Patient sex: F
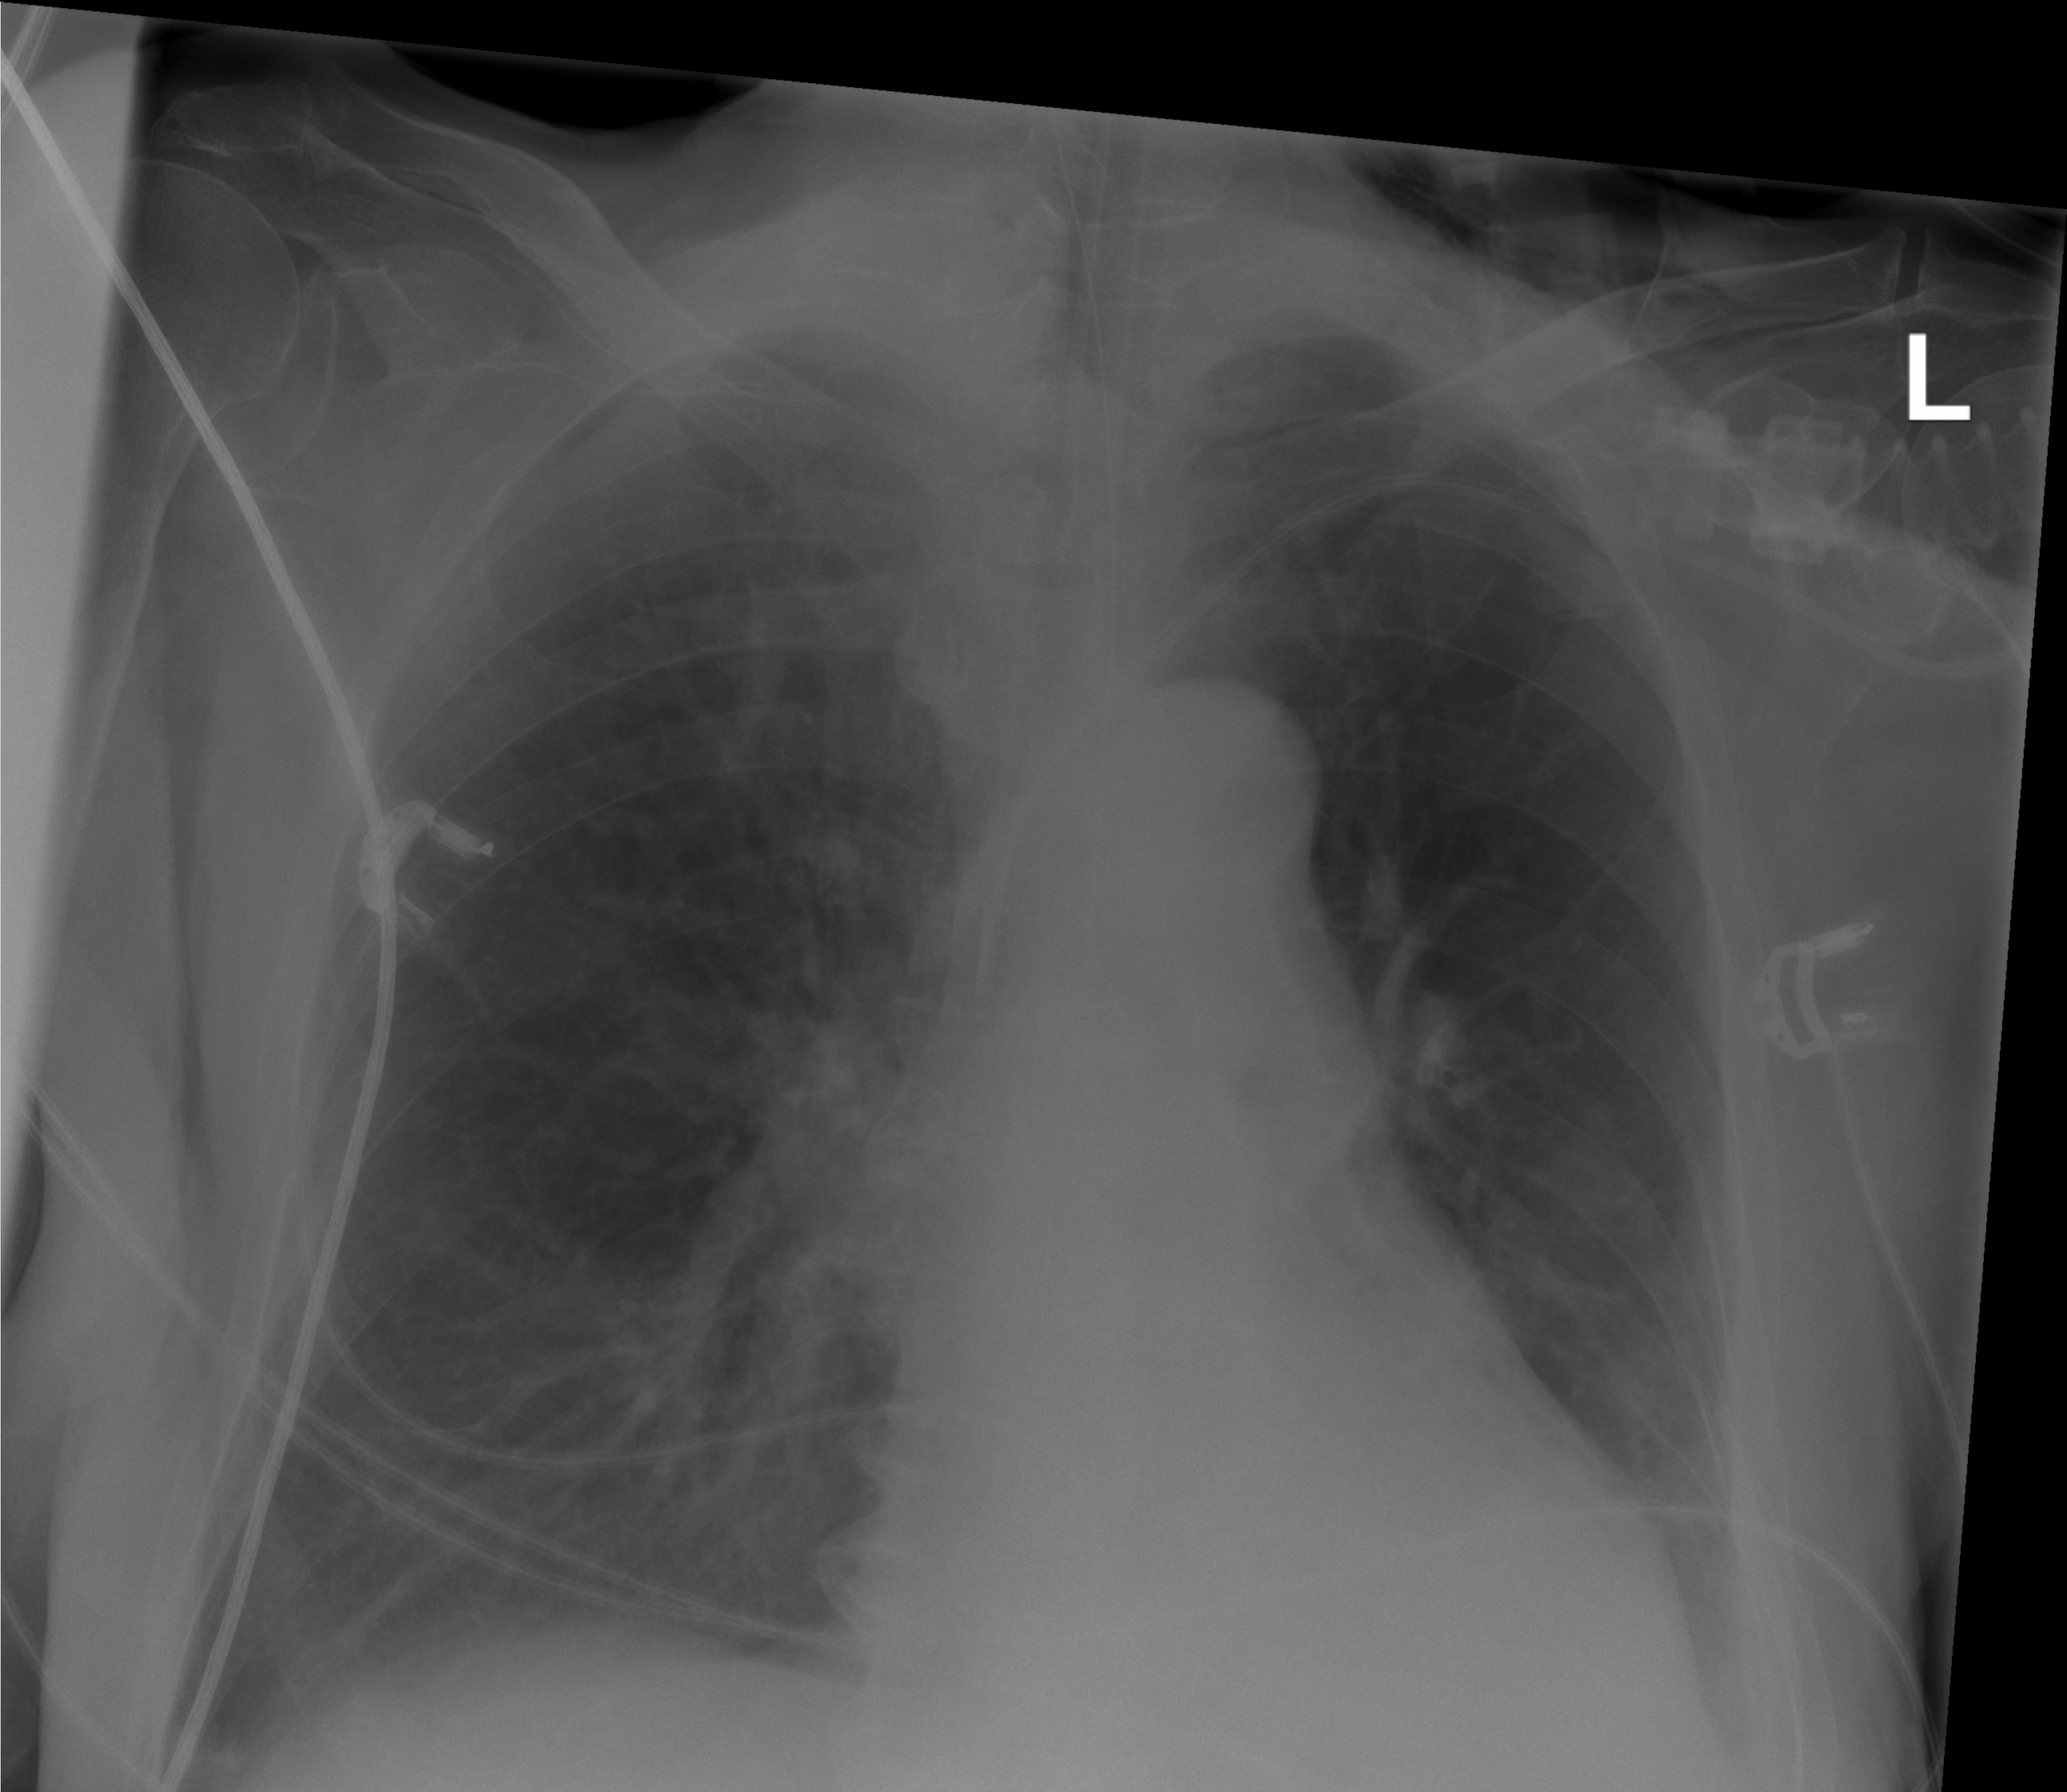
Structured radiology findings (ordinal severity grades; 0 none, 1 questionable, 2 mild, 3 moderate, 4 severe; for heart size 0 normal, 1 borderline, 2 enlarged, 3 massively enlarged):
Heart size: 1
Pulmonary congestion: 0
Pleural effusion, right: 0
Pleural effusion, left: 2
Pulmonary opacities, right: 0
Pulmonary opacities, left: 0
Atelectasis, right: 1
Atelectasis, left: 2